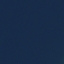
Land use / land cover class: SeaLake